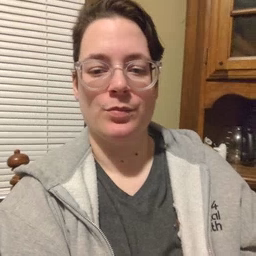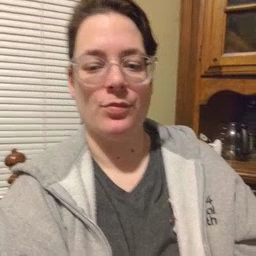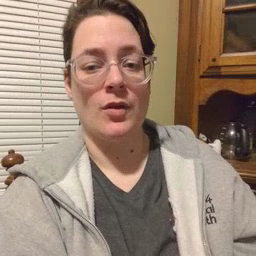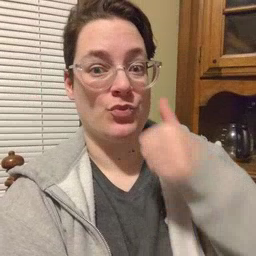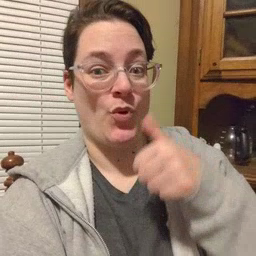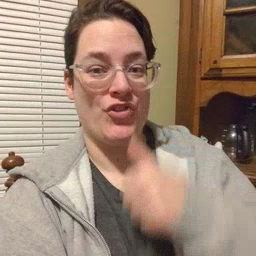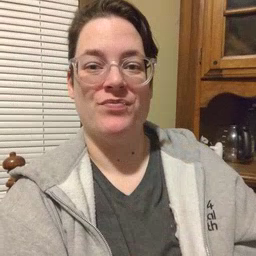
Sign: girl